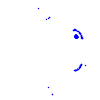
Particle: proton